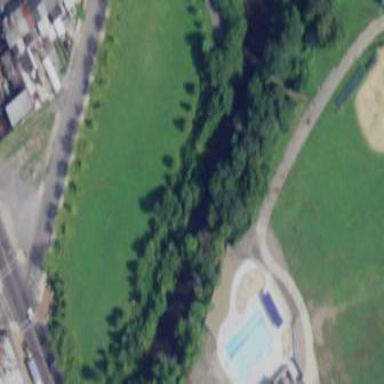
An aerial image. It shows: Lovely park for leisure and relaxation.